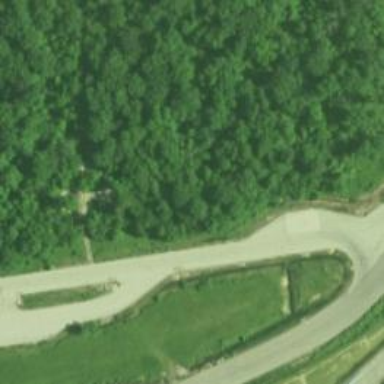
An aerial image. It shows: Raceway road.